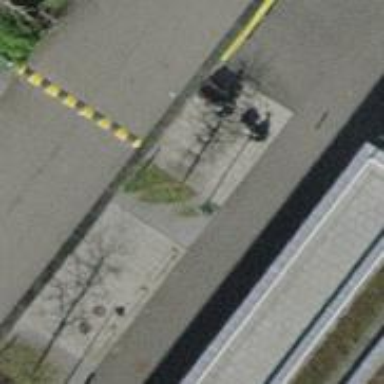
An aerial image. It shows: Motorcycle parking area with surface designed for parking.